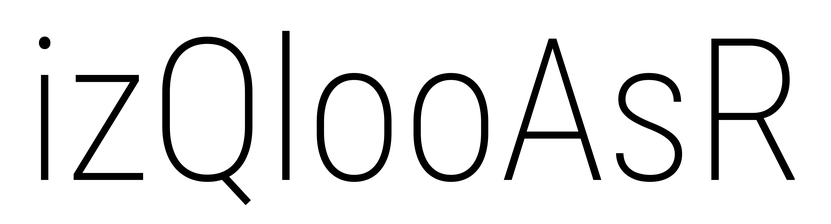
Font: Roboto_Condensed_ExtraLight